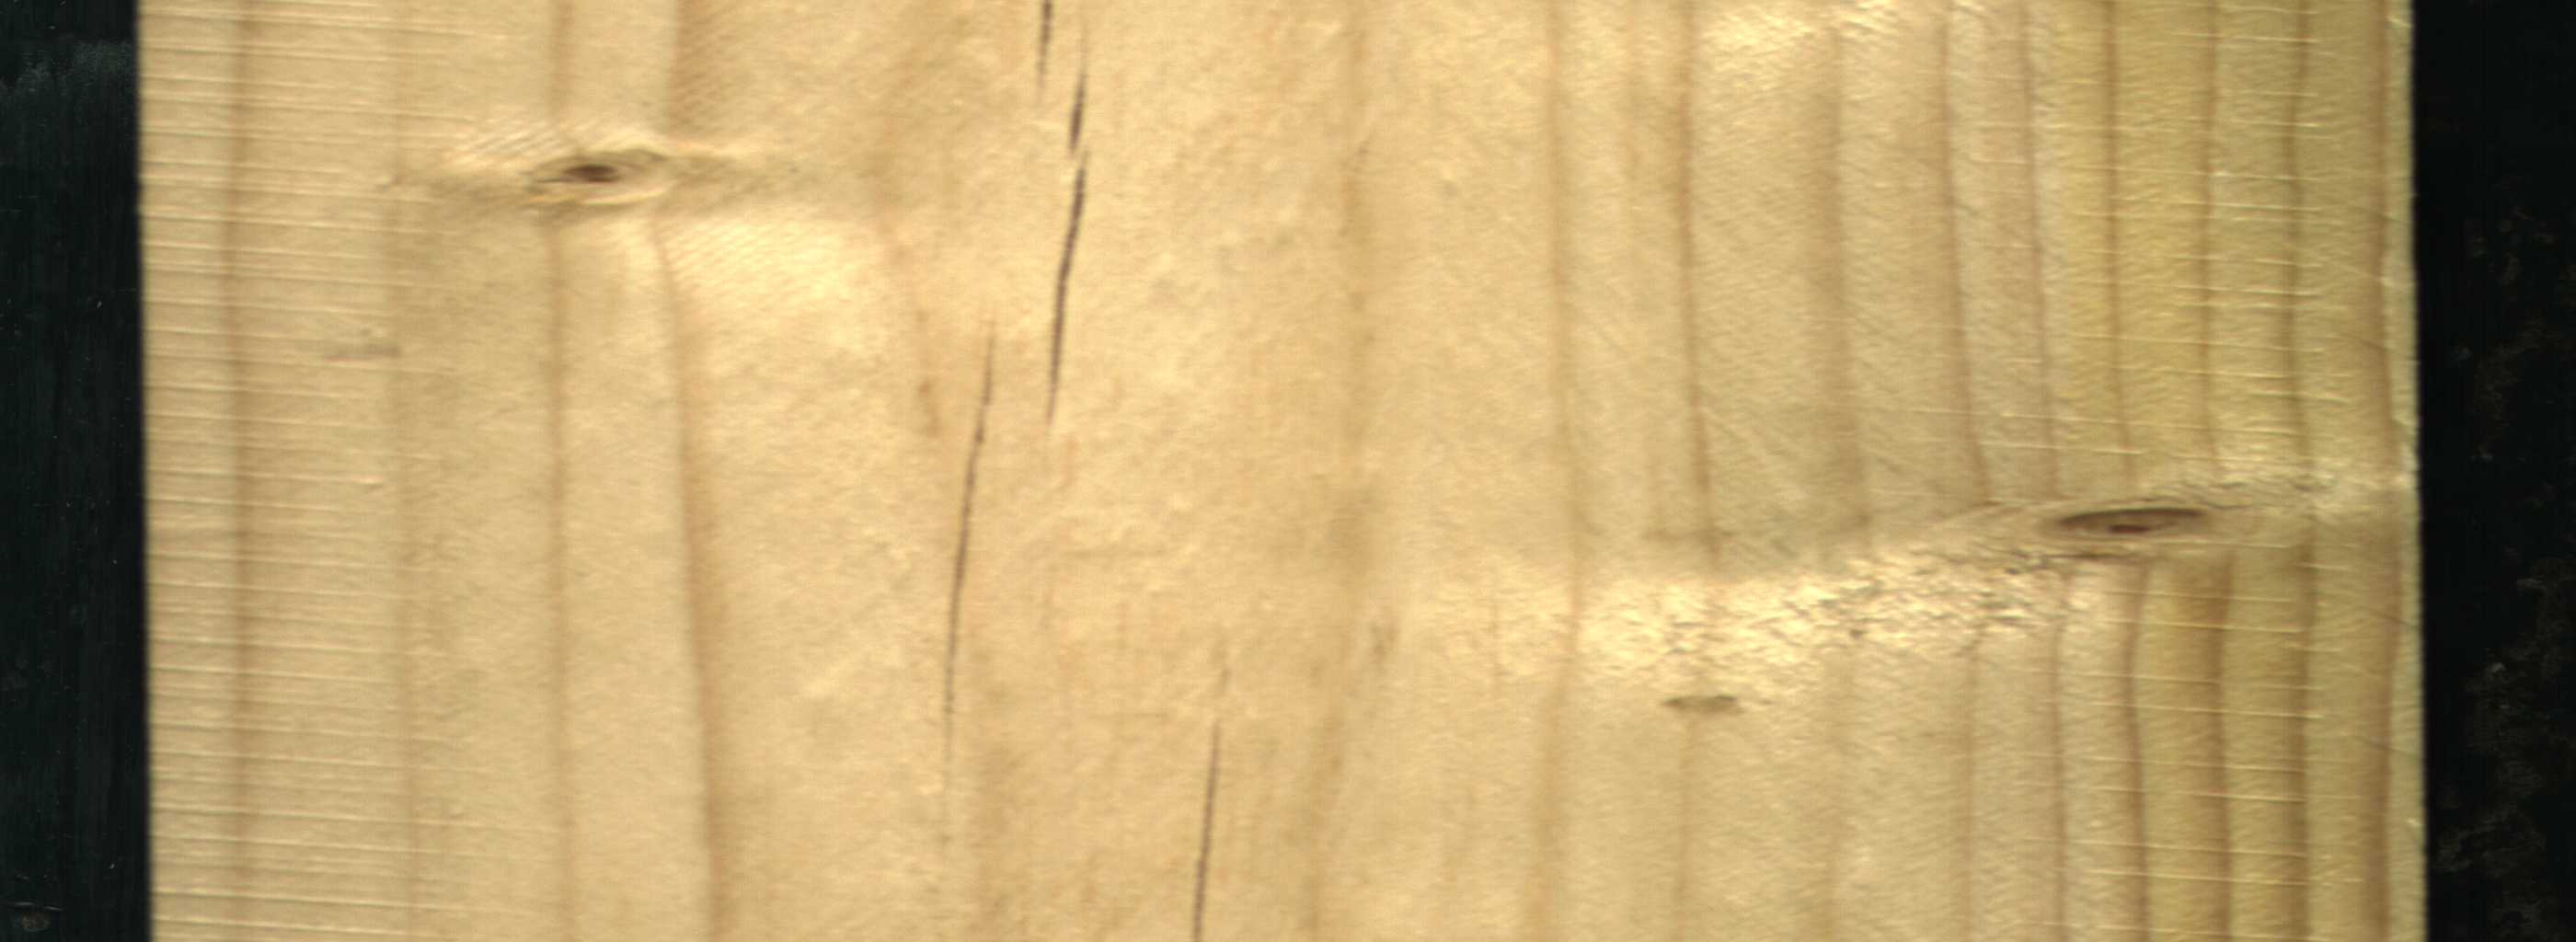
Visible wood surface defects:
Crack
Crack
Crack
Crack
Live_Knot
Live_Knot